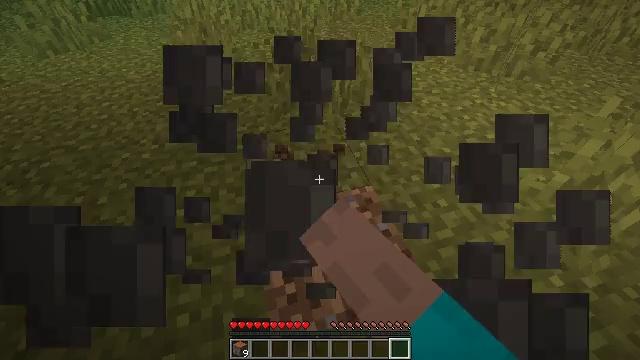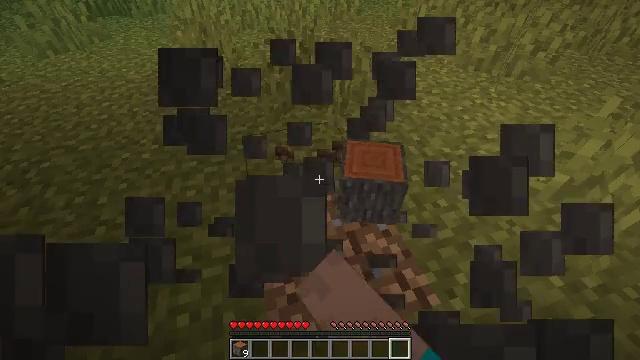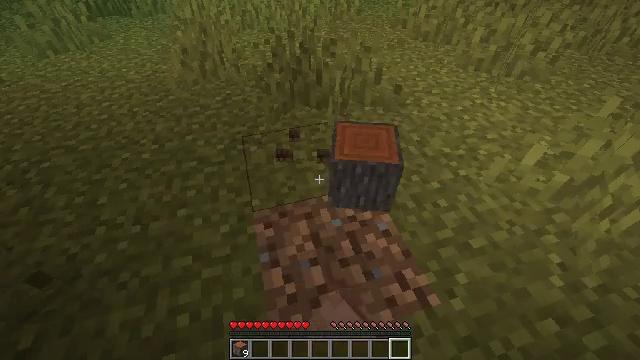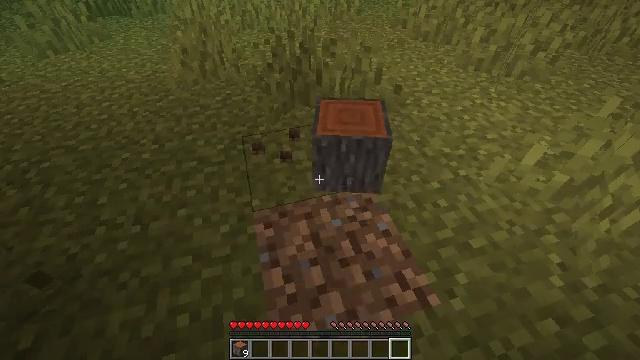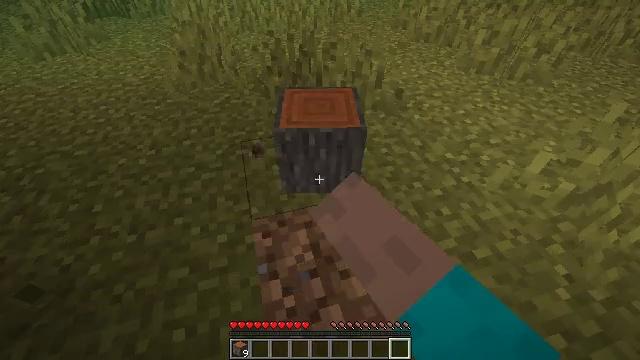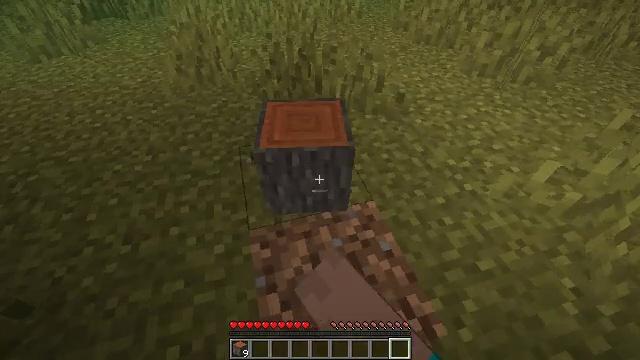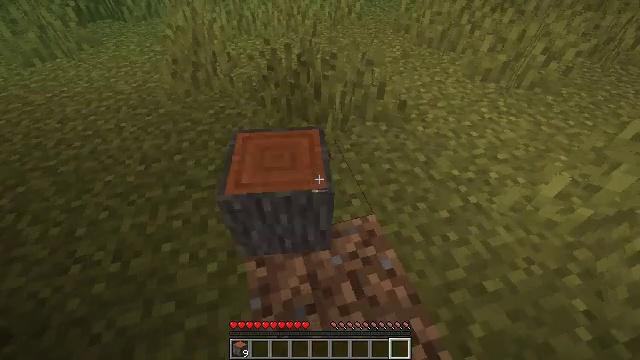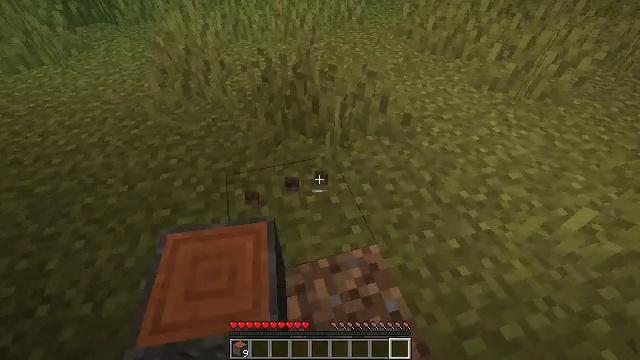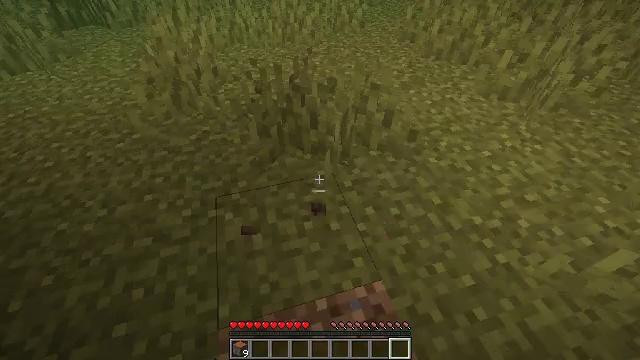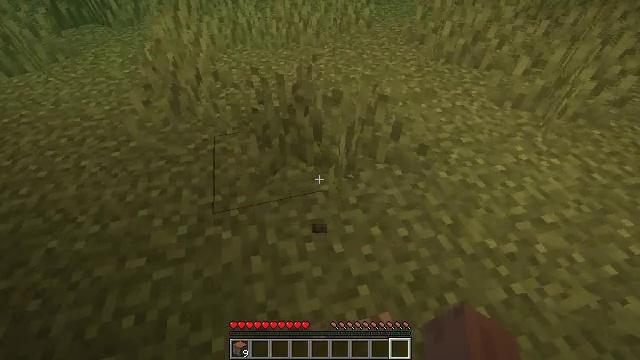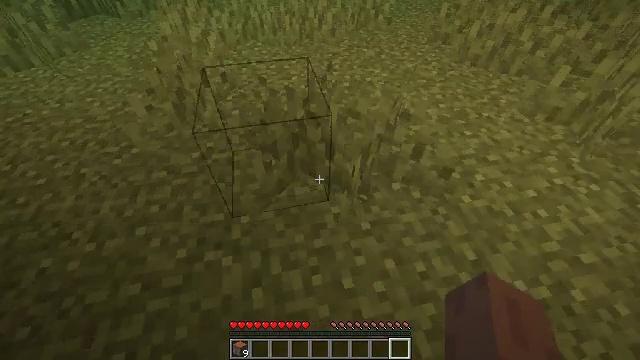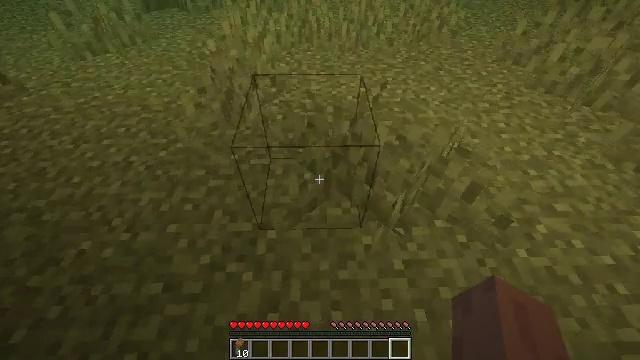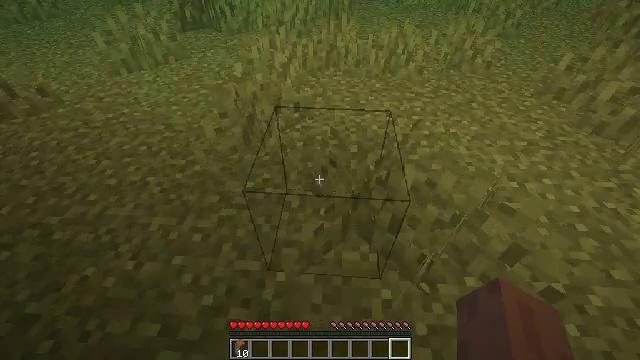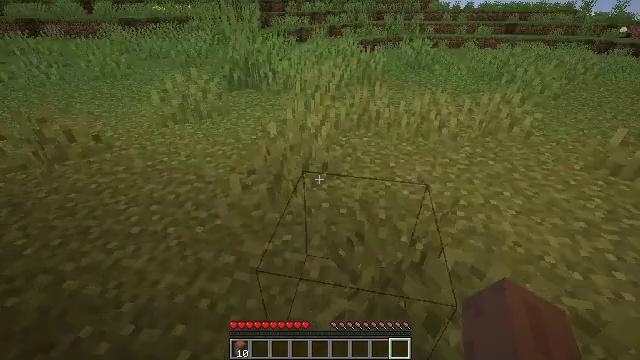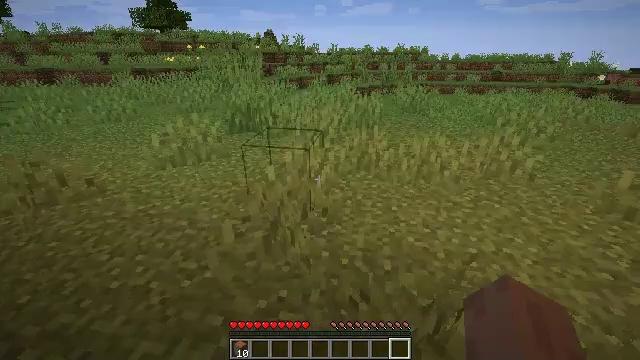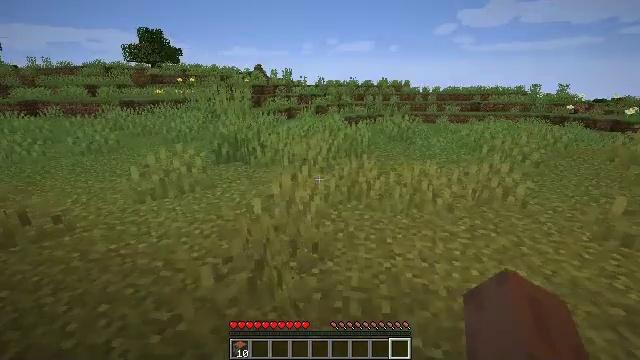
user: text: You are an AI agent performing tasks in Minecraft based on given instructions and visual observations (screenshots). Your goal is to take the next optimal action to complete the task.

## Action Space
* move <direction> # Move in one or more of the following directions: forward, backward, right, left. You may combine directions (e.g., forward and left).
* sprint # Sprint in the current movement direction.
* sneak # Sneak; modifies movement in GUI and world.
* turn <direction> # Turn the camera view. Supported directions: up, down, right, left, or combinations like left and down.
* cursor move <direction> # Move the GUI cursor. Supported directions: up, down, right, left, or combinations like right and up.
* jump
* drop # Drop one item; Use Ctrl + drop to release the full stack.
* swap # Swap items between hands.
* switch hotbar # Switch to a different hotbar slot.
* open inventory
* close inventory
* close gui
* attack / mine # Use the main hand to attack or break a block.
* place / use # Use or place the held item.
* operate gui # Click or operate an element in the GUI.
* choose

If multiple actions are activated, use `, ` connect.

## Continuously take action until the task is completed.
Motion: motion action
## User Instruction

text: Use acacia wood to craft acacia planks.
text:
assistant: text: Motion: attack / mine
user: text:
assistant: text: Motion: attack / mine
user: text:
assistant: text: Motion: attack / mine
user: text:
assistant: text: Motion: move forward, attack / mine
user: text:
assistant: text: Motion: move forward
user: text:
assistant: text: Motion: move forward
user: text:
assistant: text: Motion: move forward
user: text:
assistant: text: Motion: move forward
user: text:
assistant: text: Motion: move forward, turn left
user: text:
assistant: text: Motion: move forward, turn left and down
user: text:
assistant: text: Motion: move forward, turn left
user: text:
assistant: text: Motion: move forward, turn left and up
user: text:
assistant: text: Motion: move forward, turn left and up
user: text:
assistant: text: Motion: move forward, turn up
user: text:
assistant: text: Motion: move forward, turn right and up
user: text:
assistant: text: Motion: move forward
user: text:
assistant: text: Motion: move forward, open inventory
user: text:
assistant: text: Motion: move forward, open inventory
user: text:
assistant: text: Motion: open inventory
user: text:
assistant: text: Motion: cursor move left and down, open inventory
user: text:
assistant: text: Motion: cursor move down
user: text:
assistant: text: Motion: no_op
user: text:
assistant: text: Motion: no_op
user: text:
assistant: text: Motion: no_op
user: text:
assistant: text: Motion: no_op
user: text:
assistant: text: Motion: cursor move left and down
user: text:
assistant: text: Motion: cursor move left
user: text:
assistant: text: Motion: no_op
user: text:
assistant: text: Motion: no_op
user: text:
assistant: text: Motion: no_op